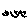
Label: smiley face